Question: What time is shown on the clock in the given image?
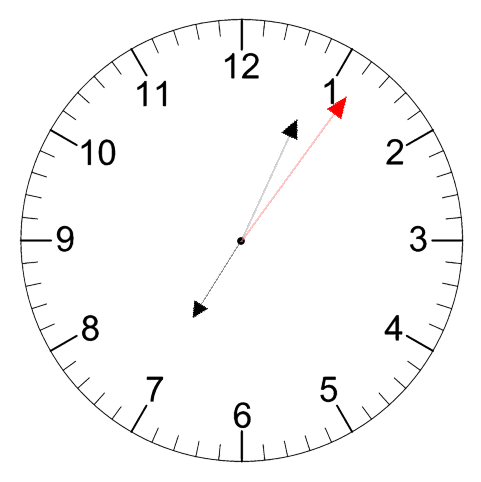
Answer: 07:04:06